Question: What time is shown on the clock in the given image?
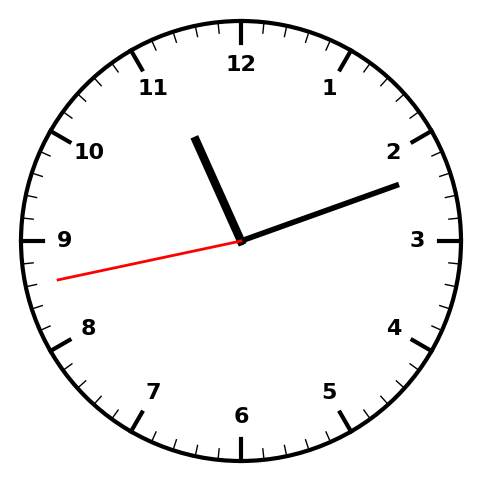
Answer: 11:11:43